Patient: sex F, age 59
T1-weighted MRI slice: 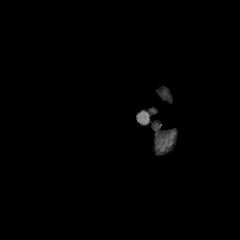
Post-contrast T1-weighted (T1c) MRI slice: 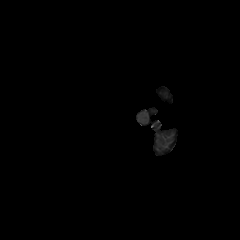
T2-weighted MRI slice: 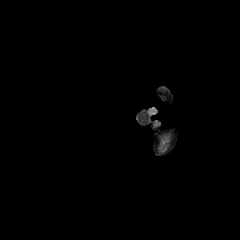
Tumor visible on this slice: no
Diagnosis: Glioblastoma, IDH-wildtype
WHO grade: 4